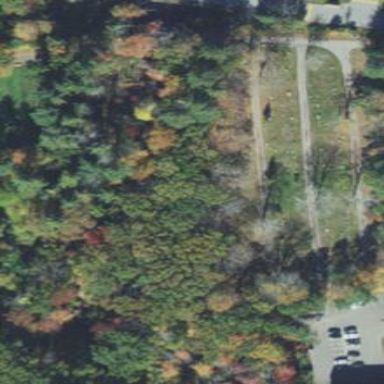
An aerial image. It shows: Cemetery with historical significance.